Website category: university
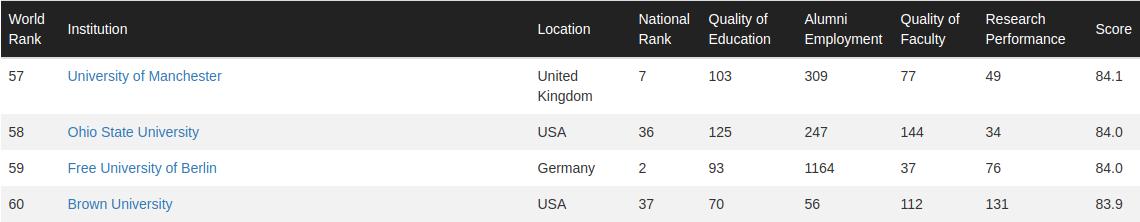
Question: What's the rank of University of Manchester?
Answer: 57

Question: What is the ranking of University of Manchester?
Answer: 57

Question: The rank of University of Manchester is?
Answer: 57

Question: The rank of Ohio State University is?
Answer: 58

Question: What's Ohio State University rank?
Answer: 58

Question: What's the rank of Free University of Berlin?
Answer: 59

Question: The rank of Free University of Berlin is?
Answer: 59

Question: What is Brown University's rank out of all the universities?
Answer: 60

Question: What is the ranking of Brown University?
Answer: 60

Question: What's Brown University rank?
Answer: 60

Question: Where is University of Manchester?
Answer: United Kingdom

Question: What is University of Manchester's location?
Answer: United Kingdom

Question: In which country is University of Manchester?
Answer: United Kingdom

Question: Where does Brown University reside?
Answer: USA

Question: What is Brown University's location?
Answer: USA

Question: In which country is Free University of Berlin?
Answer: Germany

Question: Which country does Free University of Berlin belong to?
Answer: Germany

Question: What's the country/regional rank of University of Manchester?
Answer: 7

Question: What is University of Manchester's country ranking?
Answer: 7

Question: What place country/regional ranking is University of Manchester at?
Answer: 7

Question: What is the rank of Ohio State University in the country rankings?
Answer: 36

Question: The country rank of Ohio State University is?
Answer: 36

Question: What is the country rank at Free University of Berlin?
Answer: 2

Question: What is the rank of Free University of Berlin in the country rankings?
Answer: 2

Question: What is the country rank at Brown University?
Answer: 37

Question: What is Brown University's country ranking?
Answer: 37

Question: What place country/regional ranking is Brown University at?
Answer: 37

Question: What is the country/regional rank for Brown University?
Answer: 37

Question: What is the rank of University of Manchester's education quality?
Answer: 103

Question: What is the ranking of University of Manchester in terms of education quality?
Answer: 103

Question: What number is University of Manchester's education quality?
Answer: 103

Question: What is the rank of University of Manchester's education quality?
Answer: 103

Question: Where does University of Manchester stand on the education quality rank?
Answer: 103

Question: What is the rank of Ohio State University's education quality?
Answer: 125

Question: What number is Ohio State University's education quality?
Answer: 125

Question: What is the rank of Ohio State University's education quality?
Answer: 125

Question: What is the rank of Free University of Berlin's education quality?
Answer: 93

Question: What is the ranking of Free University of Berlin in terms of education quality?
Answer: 93

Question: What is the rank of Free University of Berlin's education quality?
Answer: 93

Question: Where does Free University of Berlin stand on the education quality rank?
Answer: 93

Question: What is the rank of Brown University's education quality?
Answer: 70

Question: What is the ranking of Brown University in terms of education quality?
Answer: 70

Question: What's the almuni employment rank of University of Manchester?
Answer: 309

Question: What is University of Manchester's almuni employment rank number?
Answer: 309

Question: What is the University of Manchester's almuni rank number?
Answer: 309

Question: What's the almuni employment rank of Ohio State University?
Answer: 247

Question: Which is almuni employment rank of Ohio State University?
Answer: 247

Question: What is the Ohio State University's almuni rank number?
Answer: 247

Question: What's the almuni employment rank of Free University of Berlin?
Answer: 1164

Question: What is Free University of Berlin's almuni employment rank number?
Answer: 1164

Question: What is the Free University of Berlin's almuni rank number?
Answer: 1164

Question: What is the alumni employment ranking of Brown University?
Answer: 56

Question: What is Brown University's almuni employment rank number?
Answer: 56

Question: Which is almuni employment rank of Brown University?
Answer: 56

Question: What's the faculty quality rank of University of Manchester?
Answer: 77

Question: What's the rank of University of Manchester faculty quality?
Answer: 77

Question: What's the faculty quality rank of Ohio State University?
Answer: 144

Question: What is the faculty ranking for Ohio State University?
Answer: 144

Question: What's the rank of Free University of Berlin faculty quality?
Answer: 37

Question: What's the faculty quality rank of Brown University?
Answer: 112

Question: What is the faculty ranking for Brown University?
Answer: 112

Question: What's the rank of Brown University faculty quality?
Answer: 112

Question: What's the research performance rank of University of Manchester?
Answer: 49

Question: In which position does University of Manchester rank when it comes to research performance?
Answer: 49